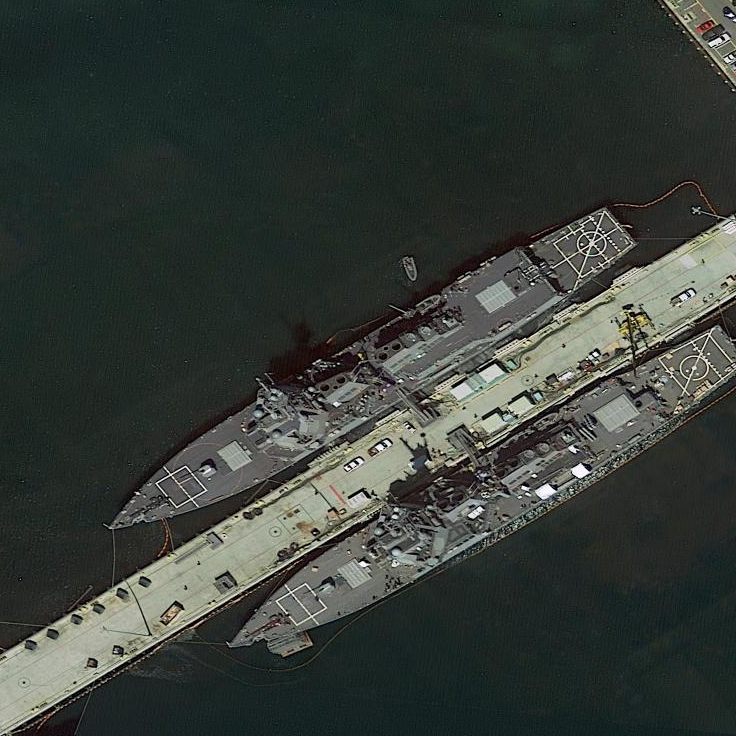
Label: destroyer